Question: I have been trying to figure out how to make an actionbar tab menu like the one pictured below. How can I make my tabs display the icon above the text as shown here? When I implement it, it displays the icon to the left of the text. Is there something akin to the compund drawable feature of TextView (android:drawableTop) I can use for the tab?

I am using a custom XML for the Main bar, and actionbarsherlock.
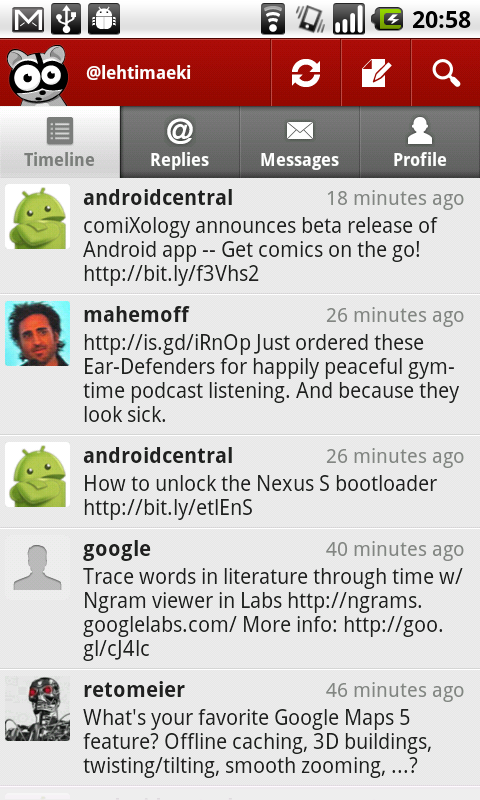
Answer: that is the old android tabs view, the new ones have the text on the side next to the image